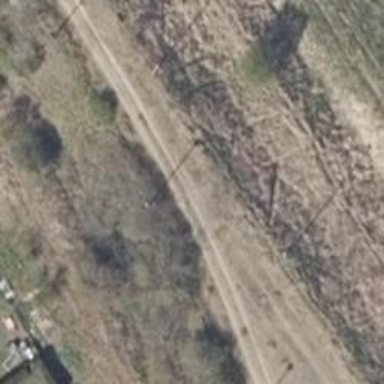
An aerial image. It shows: Railway switch.